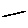
Label: line